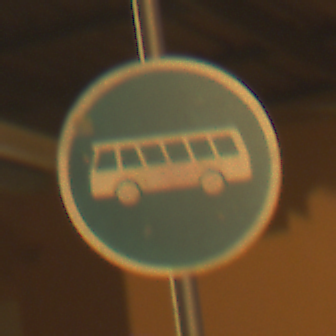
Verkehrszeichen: Busssonderstreifen
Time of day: Night
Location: Outdoor (Urban)
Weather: Clear
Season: NotSpecified
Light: Artificial